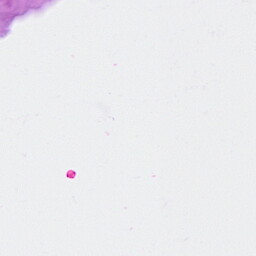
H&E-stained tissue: Breast